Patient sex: M
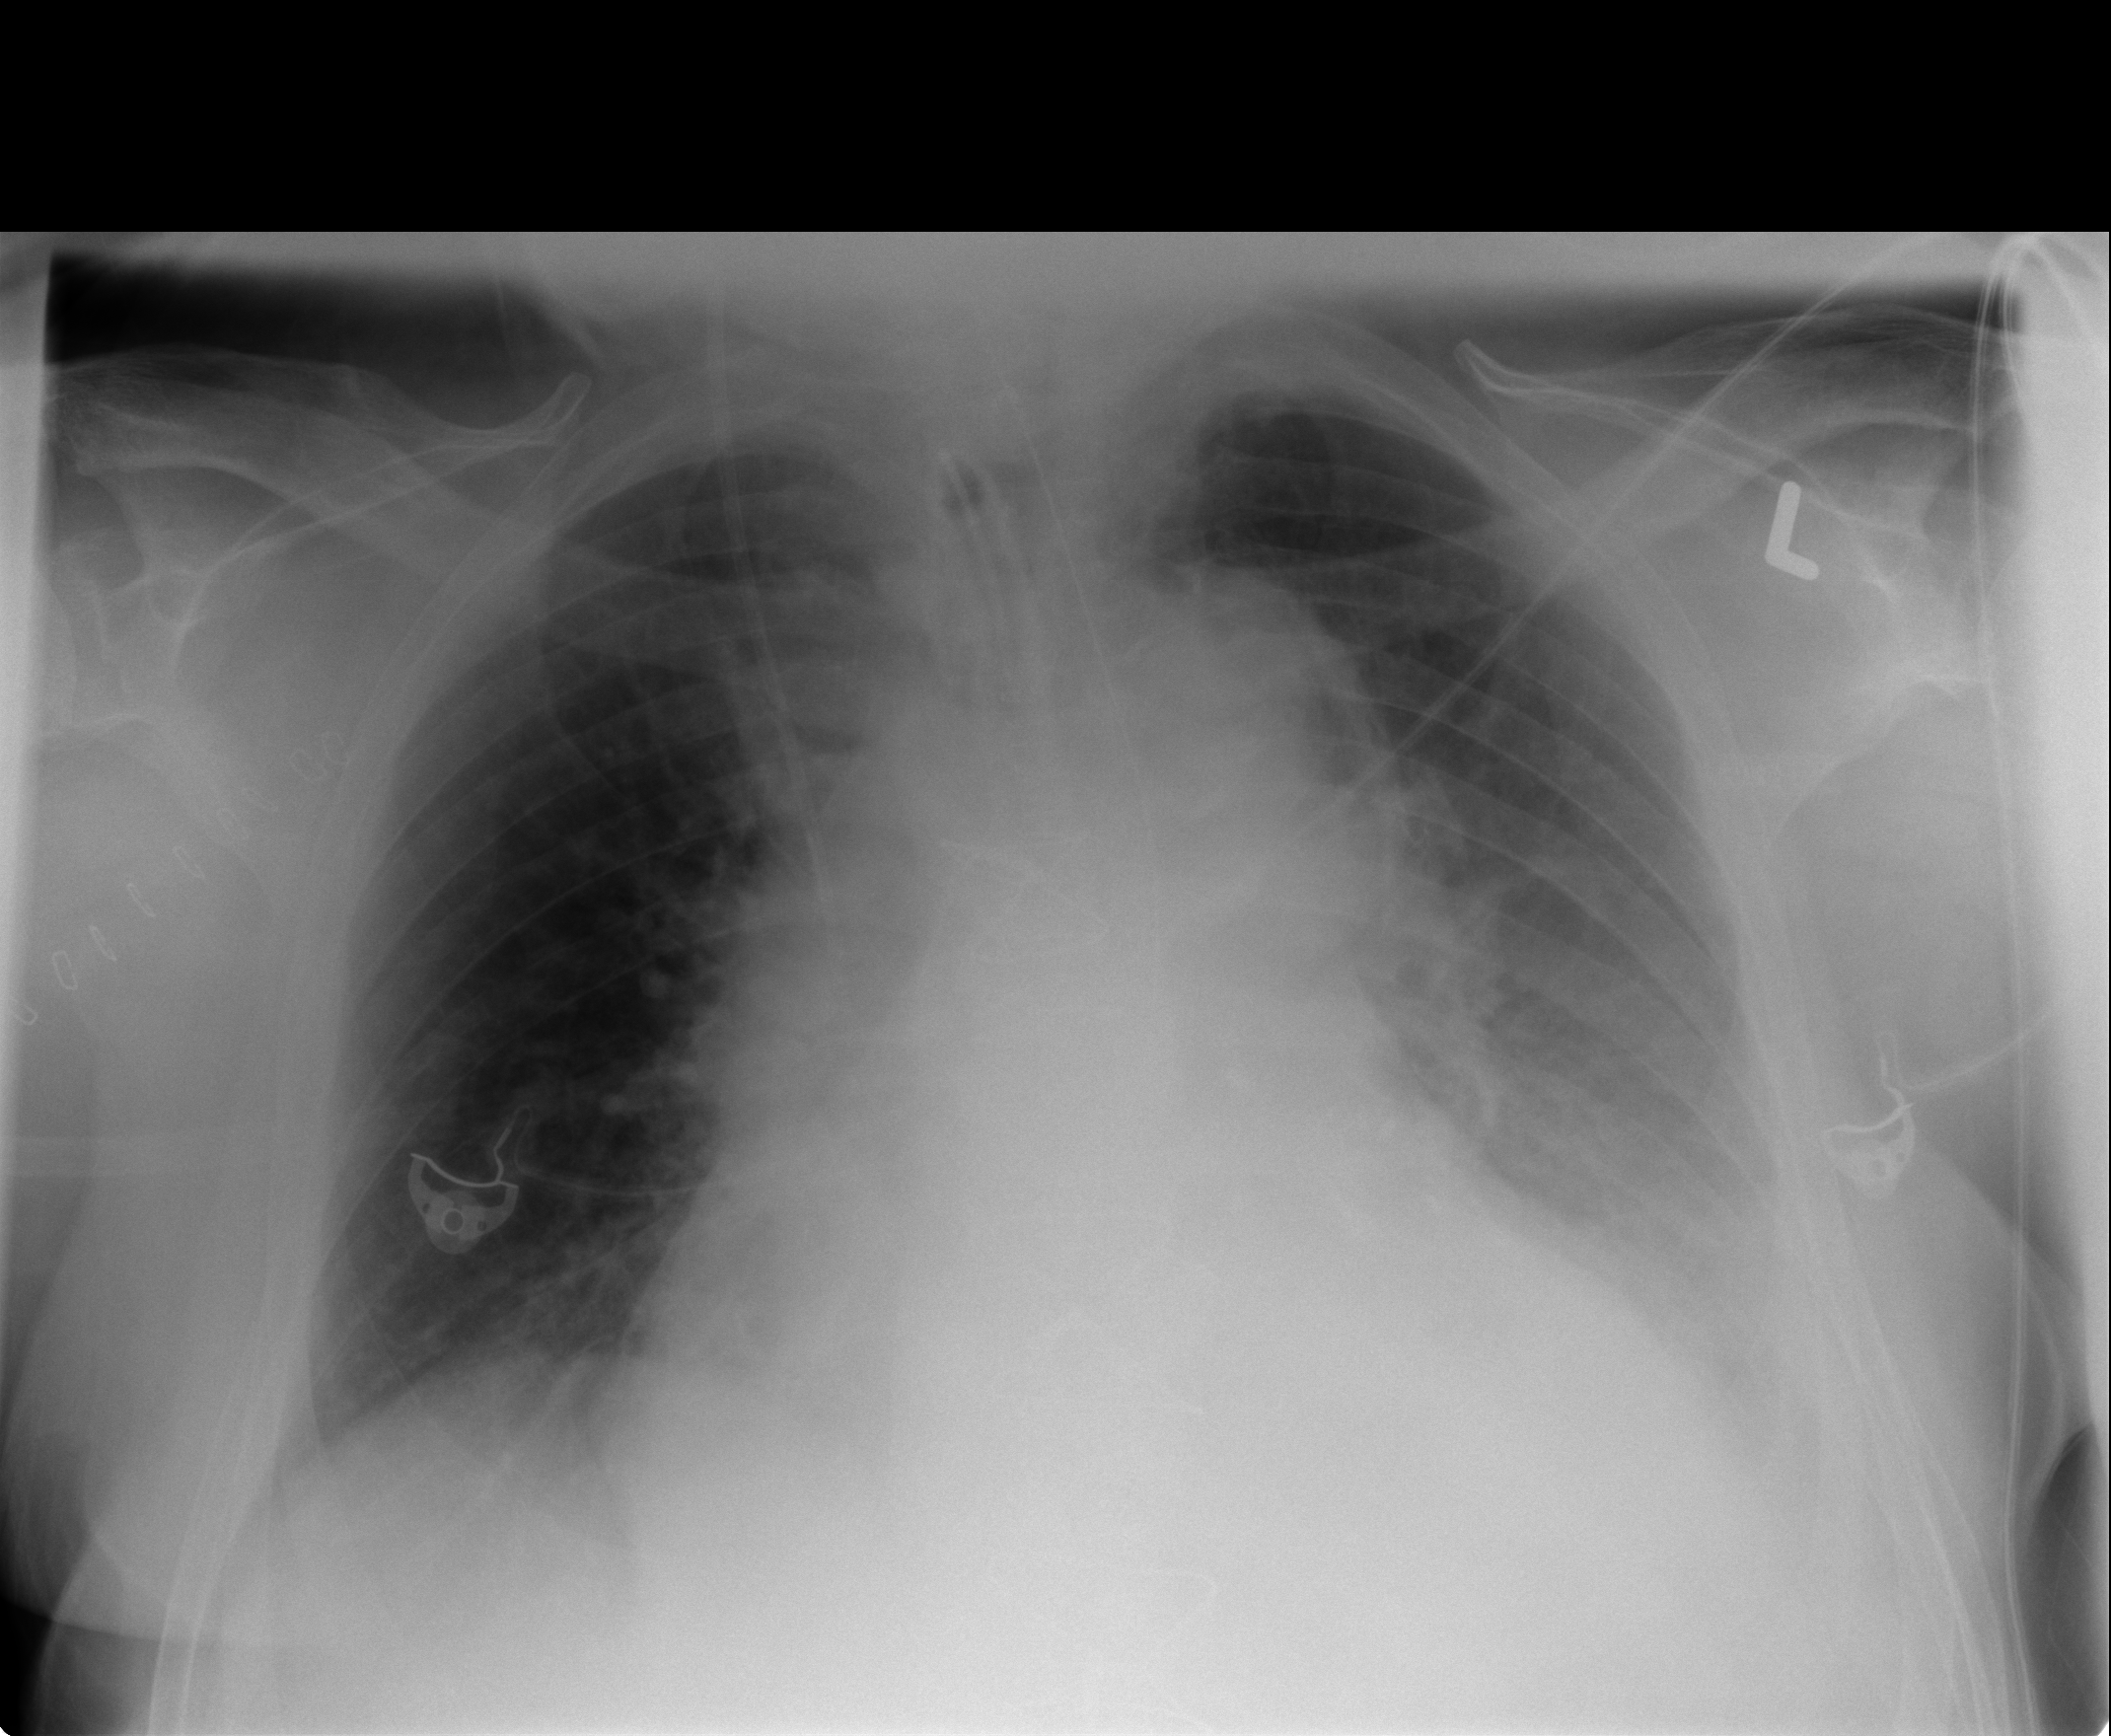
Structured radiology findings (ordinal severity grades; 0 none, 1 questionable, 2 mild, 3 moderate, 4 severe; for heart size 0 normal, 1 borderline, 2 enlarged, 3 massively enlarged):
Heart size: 3
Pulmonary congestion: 3
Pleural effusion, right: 0
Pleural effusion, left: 2
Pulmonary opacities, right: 0
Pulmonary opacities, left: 0
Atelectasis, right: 2
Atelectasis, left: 2